Interaction volume radius: 5 \u00c5
Interaction volume height: 15 \u00c5
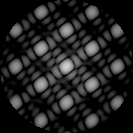
Disorder parameter: 0.0593